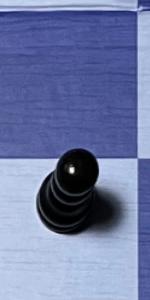
Label: Pawn_Black